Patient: sex M, age 49
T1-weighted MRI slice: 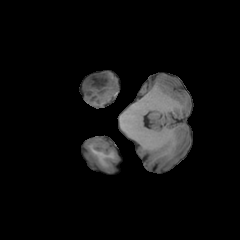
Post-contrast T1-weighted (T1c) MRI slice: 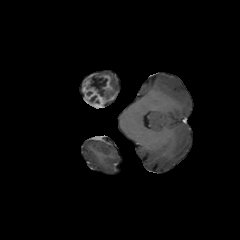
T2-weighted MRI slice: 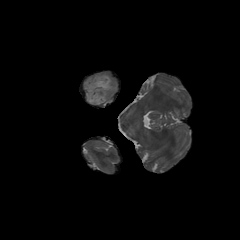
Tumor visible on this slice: yes
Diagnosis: Glioblastoma, IDH-wildtype
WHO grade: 4